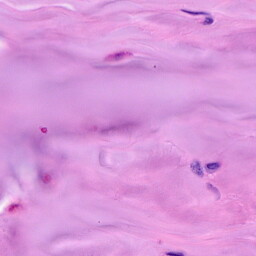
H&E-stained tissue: Breast